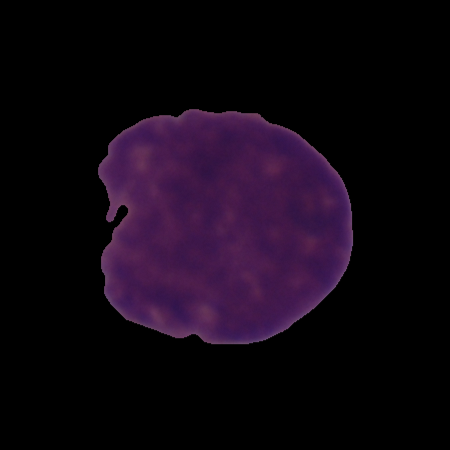
Label: cancer